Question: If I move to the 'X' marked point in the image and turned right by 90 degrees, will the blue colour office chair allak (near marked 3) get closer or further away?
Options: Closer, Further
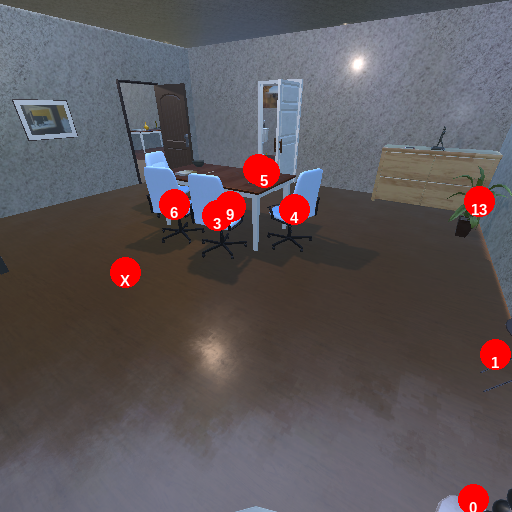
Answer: Closer